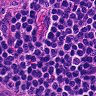
Metastatic tissue present: no